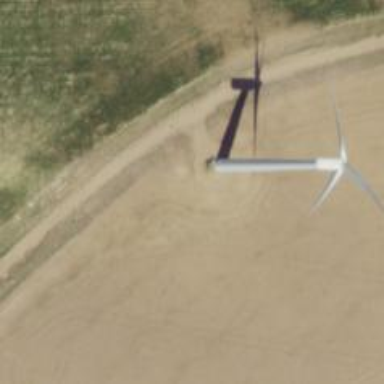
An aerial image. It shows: Wind generator using horizontal axis wind turbines.